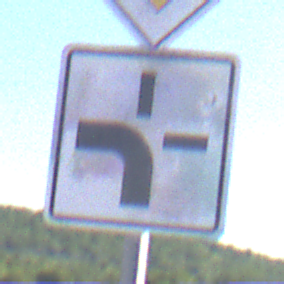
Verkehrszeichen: VerlaufVorfahrtsstrasse1
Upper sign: Vorfahrtsstrasse
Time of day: MorningAfternoon
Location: Outdoor (RoadRail)
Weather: PartlyCloudy
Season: NotSpecified
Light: Natural